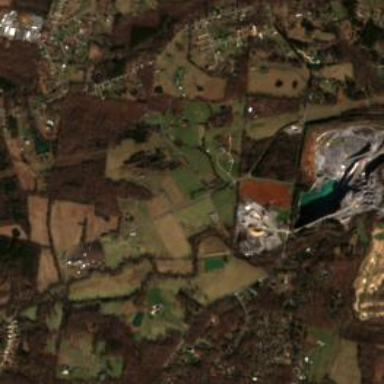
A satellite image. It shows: Quarry area.